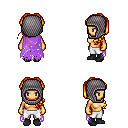
a pixel art fantasy rpg character, female body template, human, tanned skin, maroon tattered cape, white pants, light blonde princess hairstyle, chain hood, black shoes, four views (front, back, left, right), 2x2 character sprite sheet, small pixel art, hard edges, no anti-aliasing